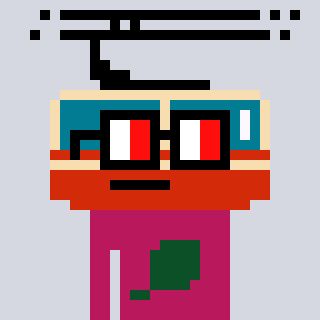
a pixel art character with square glasses with black frames and red eyes, a tram wagon-shaped head and a darkpink-colored body on a cool background